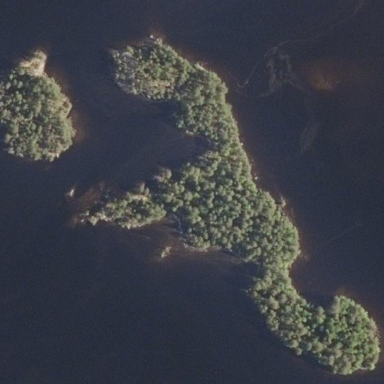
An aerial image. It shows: Islet.